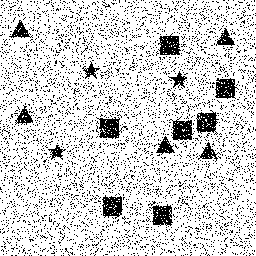
Squares: 7
Triangles: 5
Stars: 3
Total shapes: 15